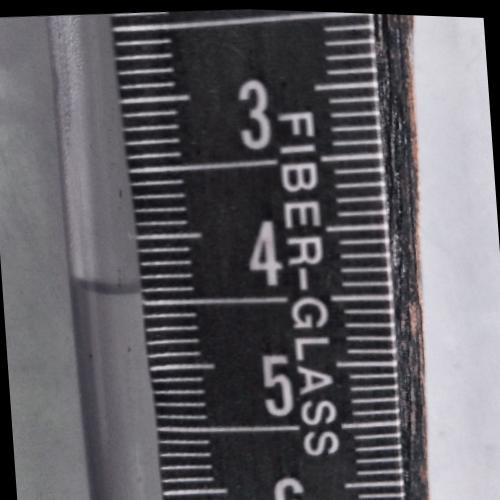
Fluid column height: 4.4 cm